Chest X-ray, PA view. Patient: 36 years old, sex F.
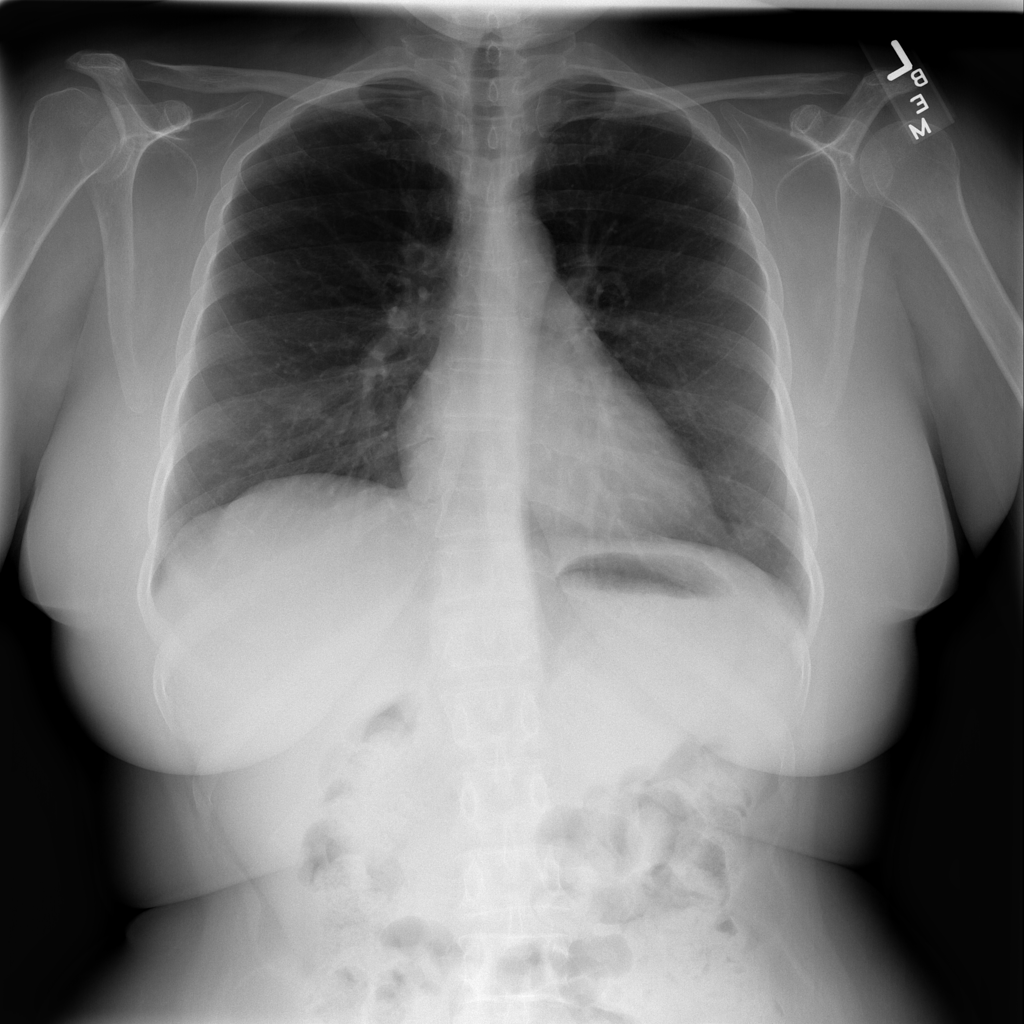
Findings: No Finding